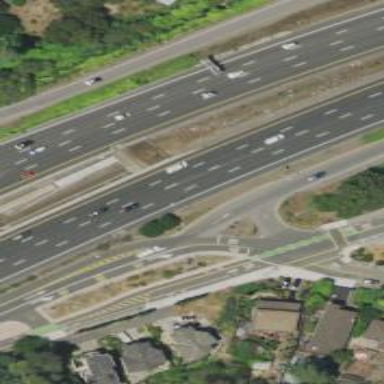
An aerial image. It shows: Motorway link.